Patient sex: M
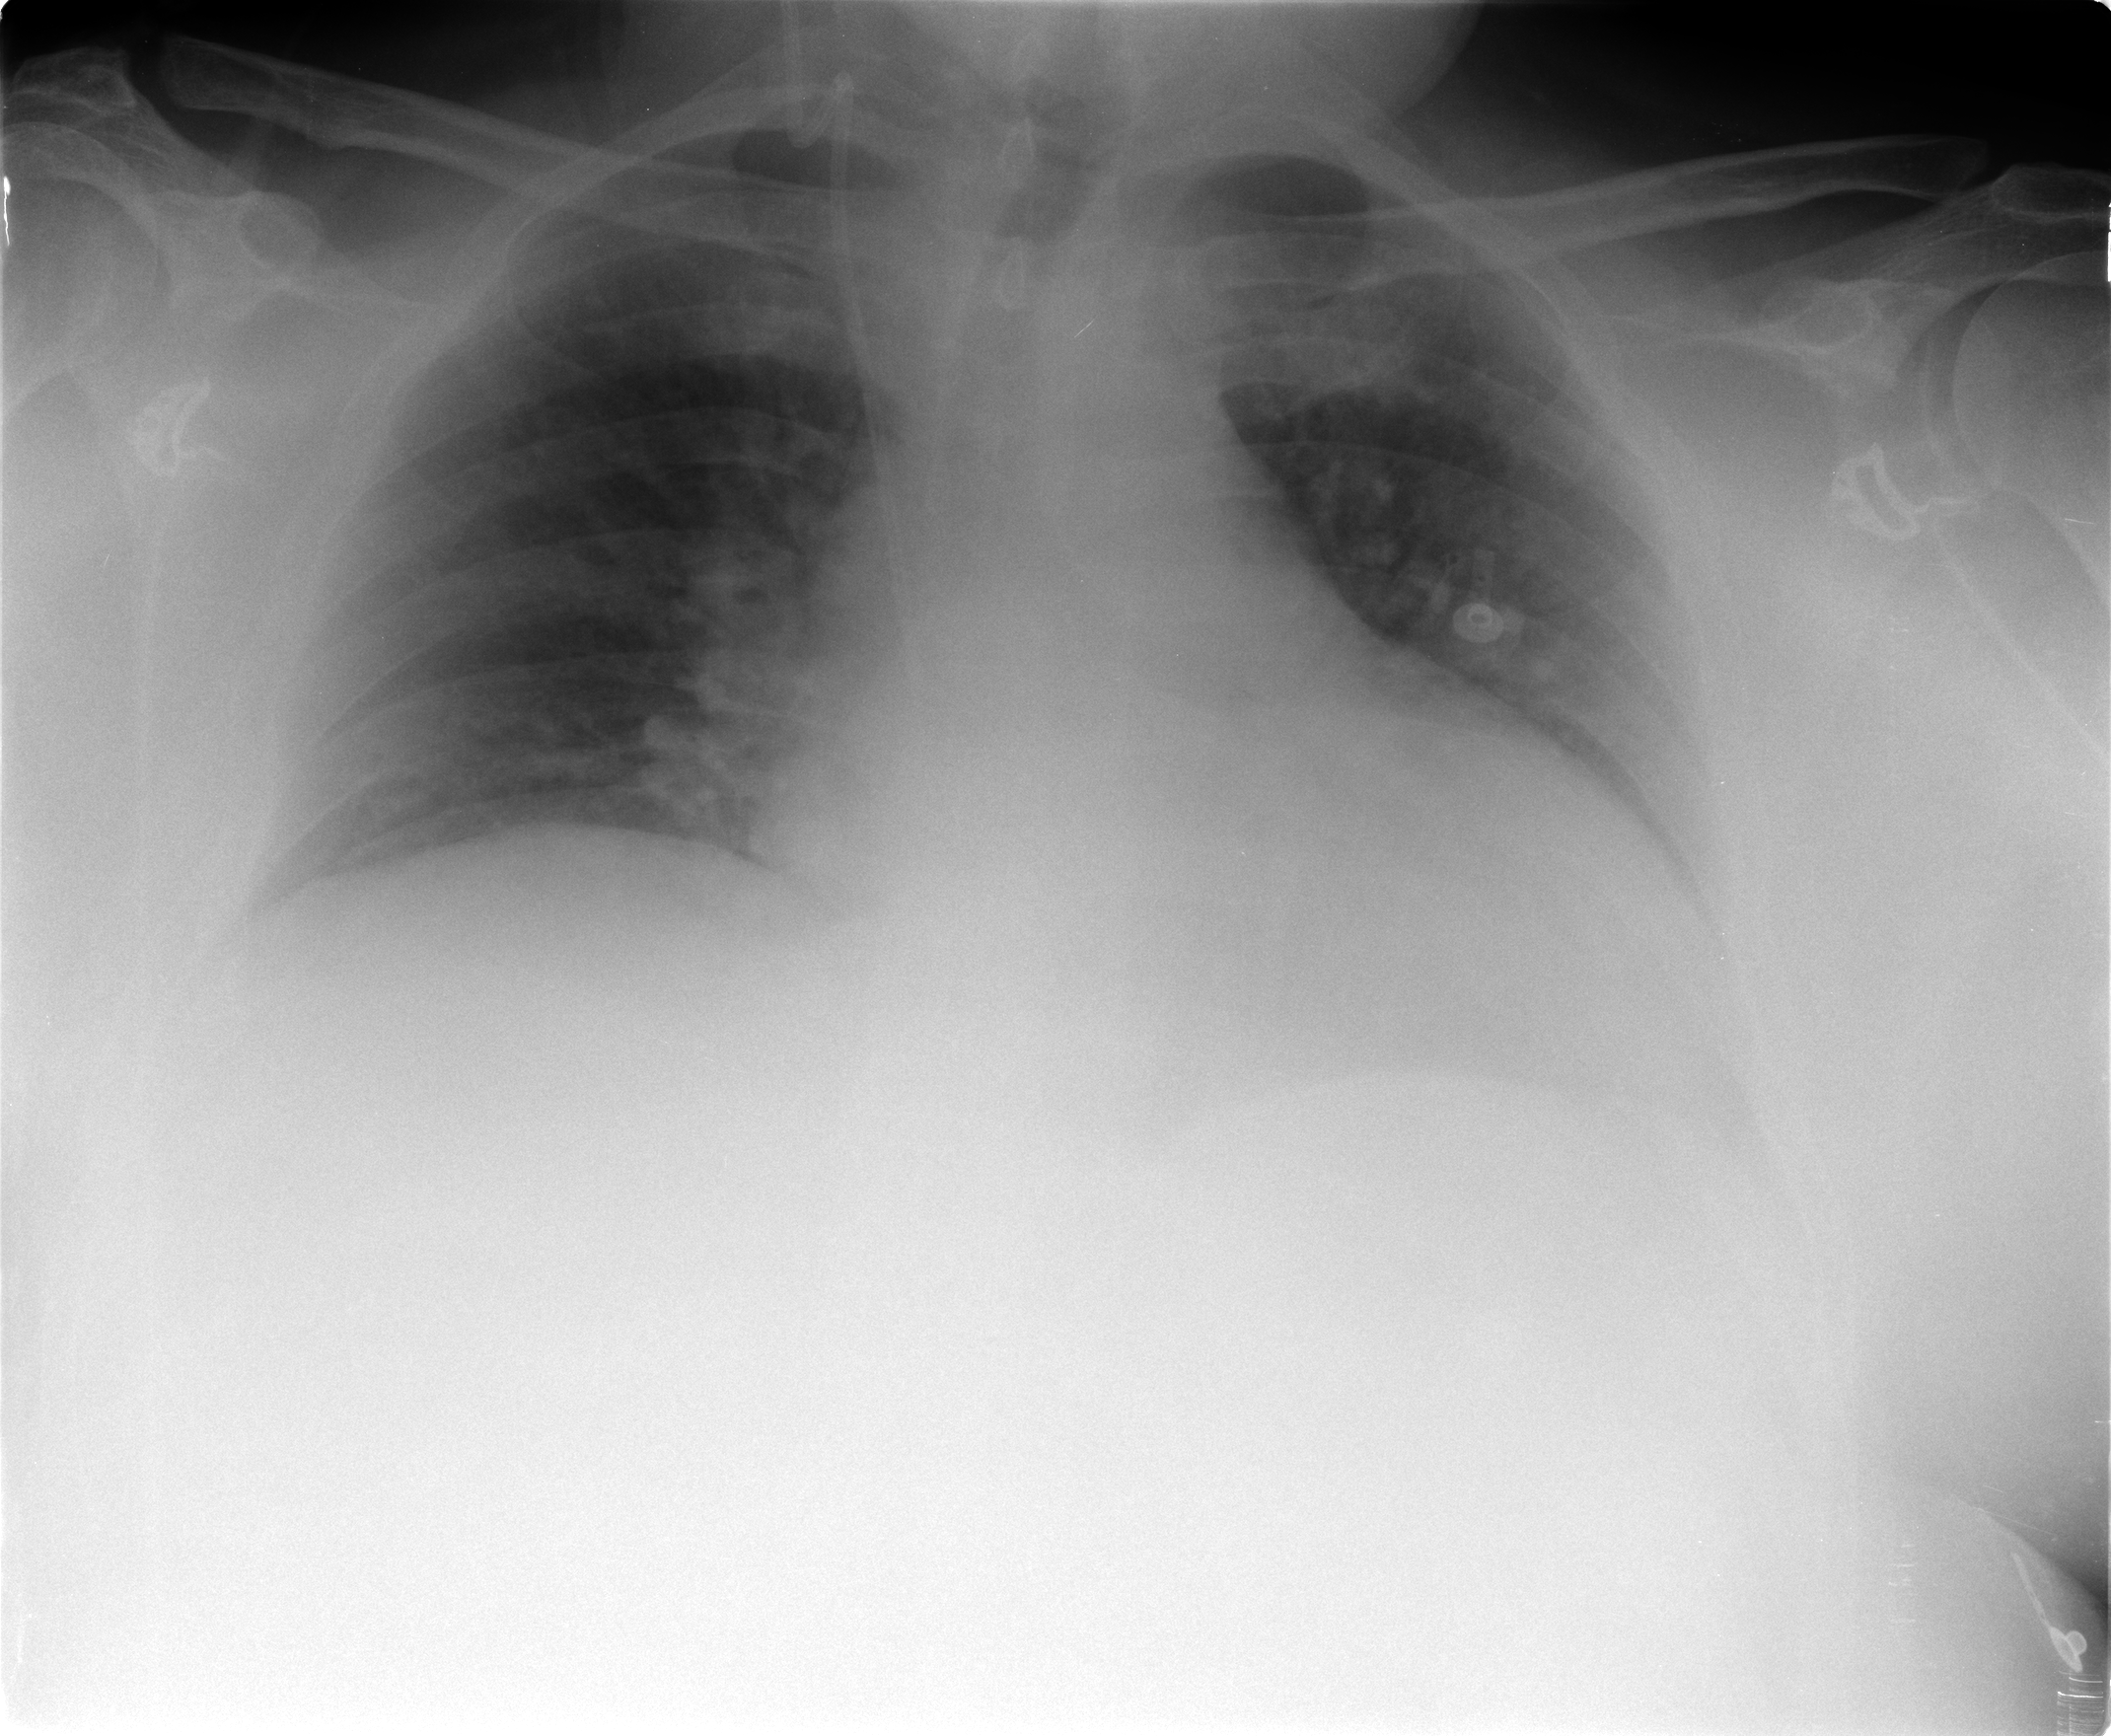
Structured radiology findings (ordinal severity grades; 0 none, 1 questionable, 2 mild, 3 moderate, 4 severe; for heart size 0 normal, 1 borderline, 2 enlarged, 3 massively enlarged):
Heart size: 2
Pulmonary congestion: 2
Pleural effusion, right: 0
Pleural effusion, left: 1
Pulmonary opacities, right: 0
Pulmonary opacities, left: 0
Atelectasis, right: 2
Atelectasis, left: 2